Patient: sex F, age 35
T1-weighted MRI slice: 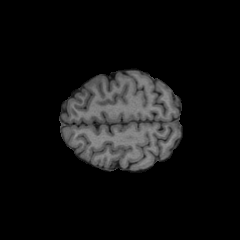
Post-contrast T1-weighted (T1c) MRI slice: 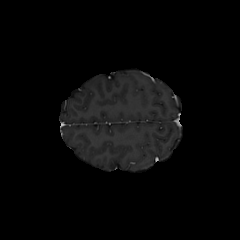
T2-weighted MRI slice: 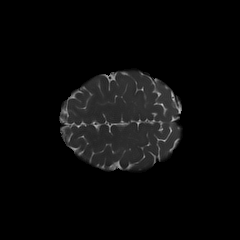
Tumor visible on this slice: no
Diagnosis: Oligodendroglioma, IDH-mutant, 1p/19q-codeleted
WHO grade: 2